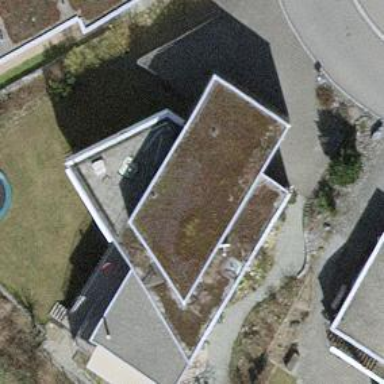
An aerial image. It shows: Detached building.